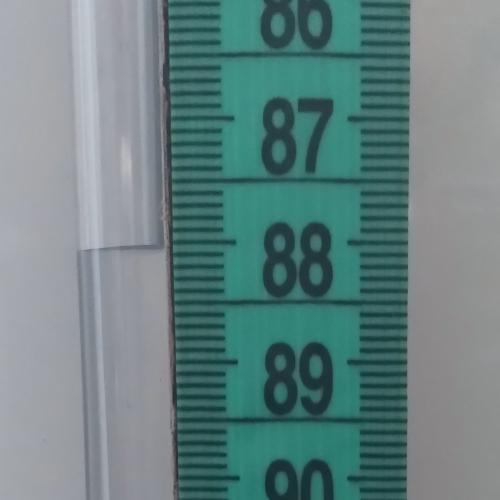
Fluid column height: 88.0 cm